Interaction volume radius: 5 \u00c5
Interaction volume height: 25 \u00c5
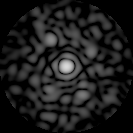
Disorder parameter: 0.8251